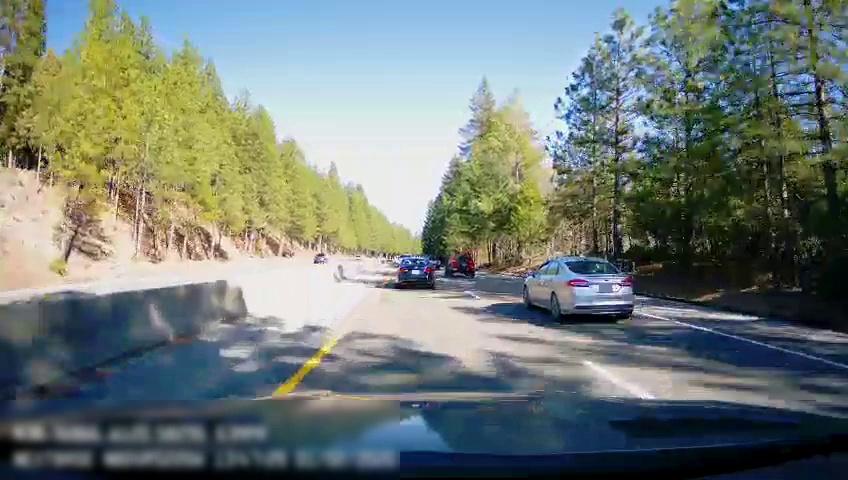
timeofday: Day
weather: Sunny
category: Drivable Space
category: Drivable Space
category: Vehicles | SUV
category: Vehicles | SUV
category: Vehicles | Car
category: Vehicles | Car
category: Vehicles | SUV
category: Lanes | Current Lane
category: Lanes | Current Lane
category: Lanes | Alternate Lane